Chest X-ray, PA view. Patient: 69 years old, sex M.
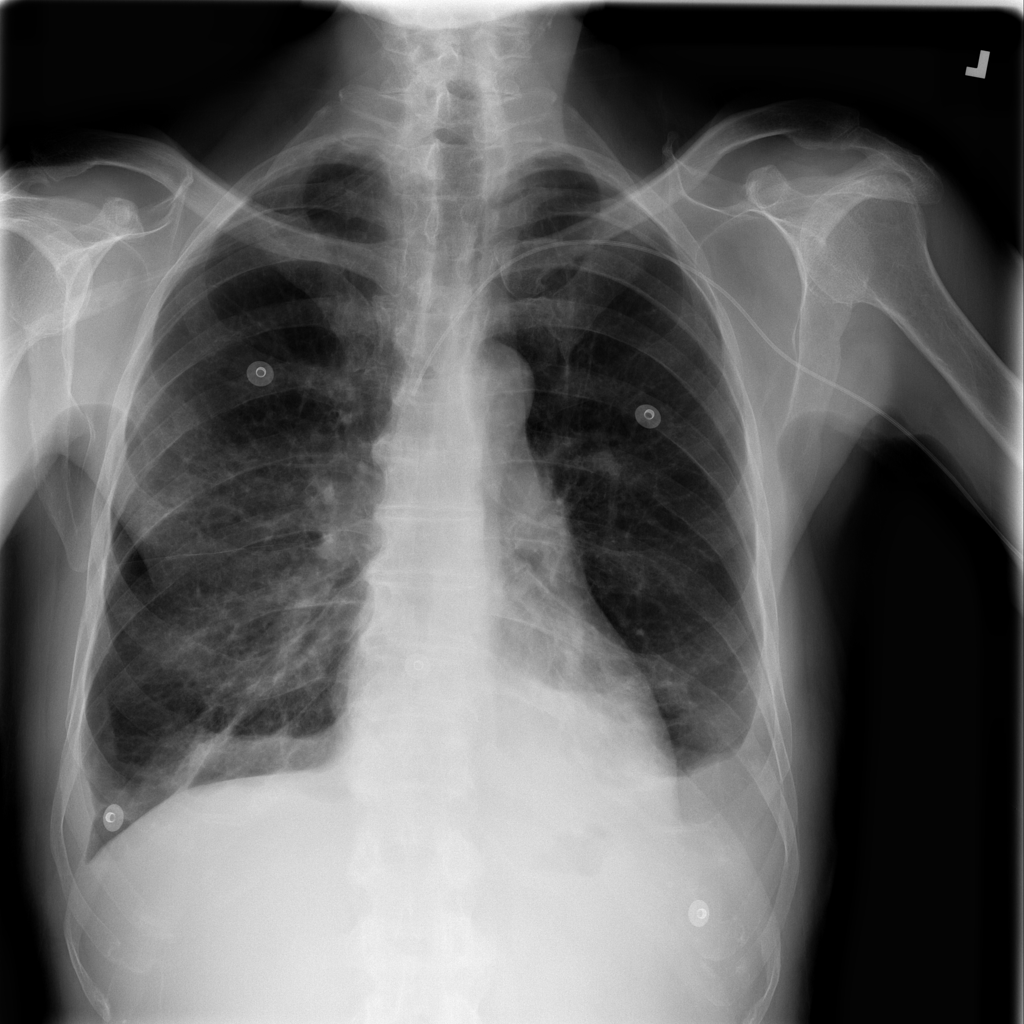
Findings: Atelectasis, Effusion, Infiltration